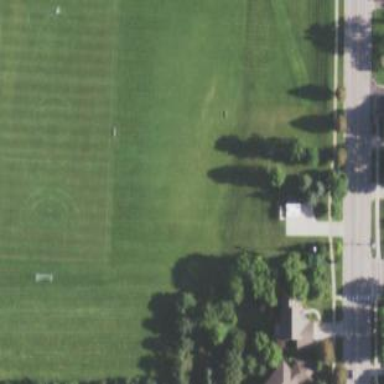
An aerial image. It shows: Lacrosse pitch for leisure land activities.